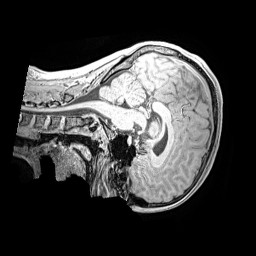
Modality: MP2RAGE
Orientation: sagittal
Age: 13
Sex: male
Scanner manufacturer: siemens
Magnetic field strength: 3 T
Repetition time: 4 s
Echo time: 0.00299 s